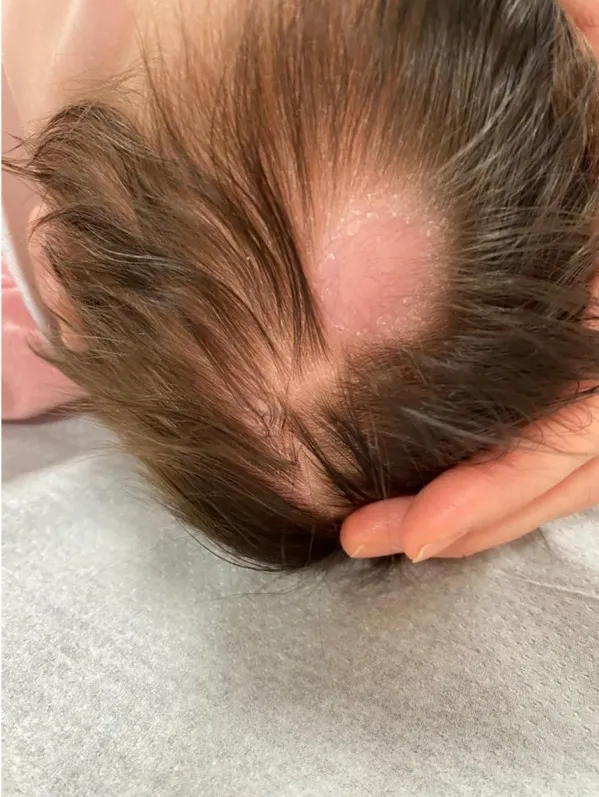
Patient at 2 months of age with a primarily isolated scalp nodule.
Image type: medical_photograph (skin_photograph)